Interaction volume radius: 10 \u00c5
Interaction volume height: 15 \u00c5
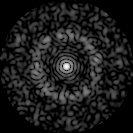
Disorder parameter: 0.8347